Chest X-ray:
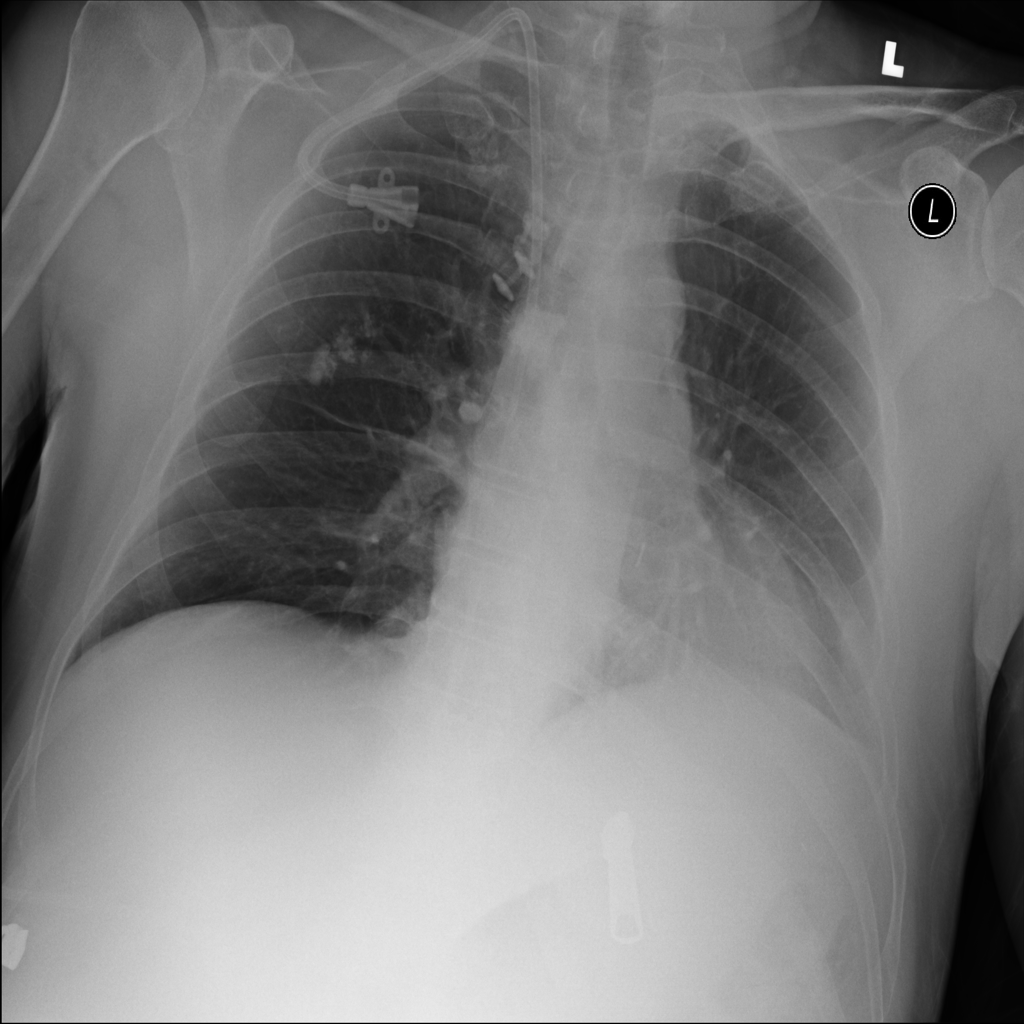
Findings: Effusion, Calcification
No abnormal finding: no